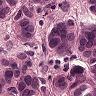
Metastatic tissue present: yes